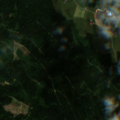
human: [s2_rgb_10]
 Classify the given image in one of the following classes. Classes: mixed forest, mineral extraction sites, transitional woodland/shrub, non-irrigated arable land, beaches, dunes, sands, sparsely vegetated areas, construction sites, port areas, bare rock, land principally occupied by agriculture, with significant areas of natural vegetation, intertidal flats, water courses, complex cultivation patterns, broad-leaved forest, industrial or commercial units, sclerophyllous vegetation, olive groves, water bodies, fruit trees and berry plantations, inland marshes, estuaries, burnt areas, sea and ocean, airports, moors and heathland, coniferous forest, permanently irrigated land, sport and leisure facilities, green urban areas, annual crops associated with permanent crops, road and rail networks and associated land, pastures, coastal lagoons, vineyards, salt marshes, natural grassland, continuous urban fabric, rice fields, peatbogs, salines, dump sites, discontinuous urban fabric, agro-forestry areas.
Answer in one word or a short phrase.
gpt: non-irrigated arable land, complex cultivation patterns, coniferous forest